Question: I'm newly at Spring.
I tried to write easy project and stack with weird exception <URL>.
To my mind it is some problem with loading 'app-context.xml'. But I sure that set correct absolute path.
Any suggestions?
package com.prospring.ch2;
'''
public class HelloWorldSpringDI {
public static void main(String[] args) {
ApplicationContext ctx = new ClassPathXmlApplicationContext(
"/home/nazar_art/workspace/ch2/src/main/resources/META-INF/spring/app-context.xml");
MessageRenderer mr = ctx.getBean("renderer", MessageRenderer.class);
mr.render();
}
}
'''
Here 'app-context.xml':
'''
<?xml version="1.0" encoding="UTF-8"?>
<beans xmlns="http://www.springframework.org/schema/beans"
xmlns:xsi="http://www.w3.org/2001/XMLSchema-instance"
xmlns:p="http://www.springframework.org/schema/p"
xmlns:context="http://www.springframework.org/schema/context"
xsi:schemaLocation="http://www.springframework.org/schema/beans http://www.springframework.org/schema/beans/spring-beans-3.0.xsd
http://www.springframework.org/schema/context http://www.springframework.org/schema/context/spring-context-3.0.xsd">
<bean id="provider" class="com.prospring.ch2.HelloWorldMessageProvider" />
<bean id="rendere" class="com.prospring.ch2.StandartOutMessageRenderer"
p:messageProvider-ref="provider" />
<!--<description>Example configuration to get you started.</description -->
<!-- context:component-scan base-package="com.prospring.ch2" /> -->
</beans>
'''
snippet of :
'''
14:24:06,360 INFO t.support.ClassPathXmlApplicationContext: 456 - Refreshing org.springframework.context.support.ClassPathXmlApplicationContext@3f62e847: startup date [Wed Nov 13 14:24:06 EET 2013]; root of context hierarchy
14:24:06,509 INFO eans.factory.xml.XmlBeanDefinitionReader: 315 - Loading XML bean definitions from class path resource [home/nazar_art/workspace/ch2/src/main/resources/META-INF/spring/app-context.xml]
Exception in thread "main" org.springframework.beans.factory.BeanDefinitionStoreException: IOException parsing XML document from class path resource [home/nazar_art/workspace/ch2/src/main/resources/META-INF/spring/app-context.xml]; nested exception is java.io.FileNotFoundException: class path resource [home/nazar_art/workspace/ch2/src/main/resources/META-INF/spring/app-context.xml] cannot be opened because it does not exist
'''
I checked path to 'app-context.xml' all looks ok:
'''
nazar_art@nazar-desktop:~/workspace/ch2/src/main/resources/META-INF/spring$ pwd
/home/nazar_art/workspace/ch2/src/main/resources/META-INF/spring
nazar_art@nazar-desktop:~/workspace/ch2/src/main/resources/META-INF/spring$ ls -lg
total 4
-rw-rw-r-- 1 nazar_art 867 Nov 13 14:25 app-context.xml
'''
Here is looking of my struckture:

-
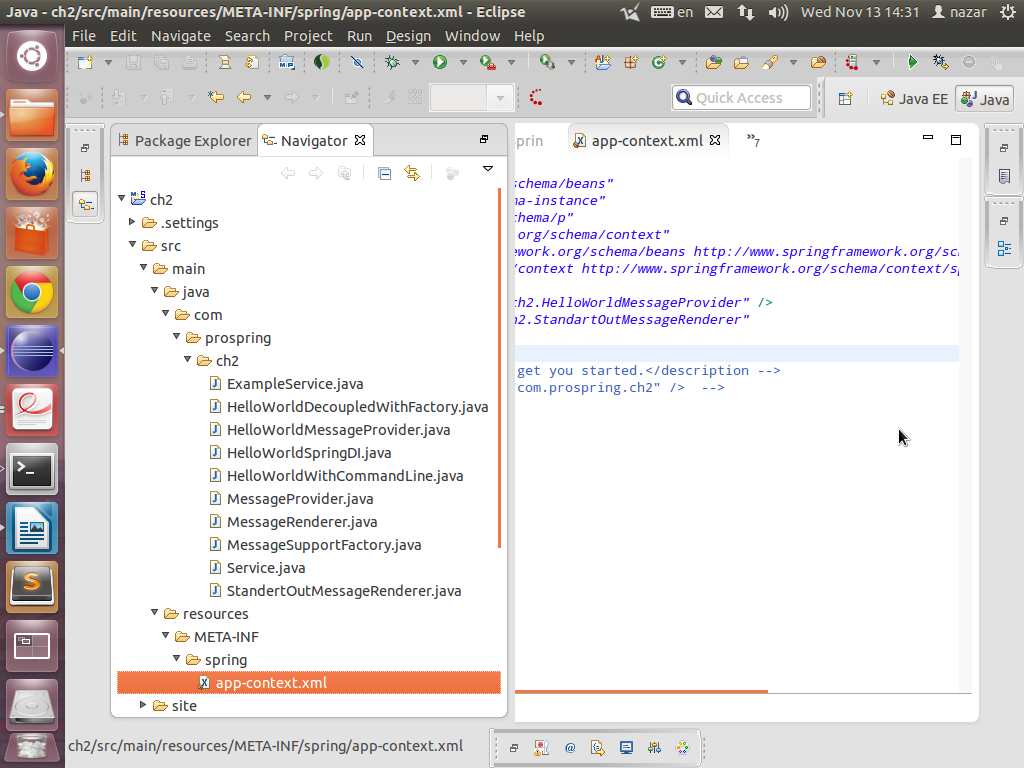
Answer: You are using the class path application context loader <URL> and passing an absolute path to it.
You need to use <URL>
If you want to use <URL> then you have to make sure your 'app-context.xml' is in the class path of your application and pass the appropriate resource name, which is different from the absolute path on a filesystem.